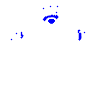
Particle: kaon